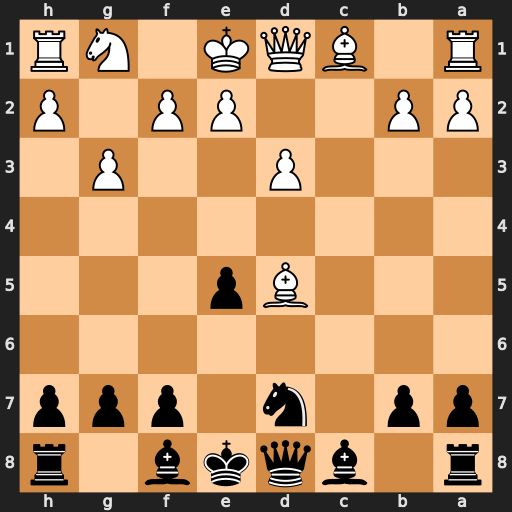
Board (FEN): r1bqkb1r/pp1n1ppp/8/3Bp3/8/3P2P1/PP2PP1P/R1BQK1NR
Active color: b
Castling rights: KQkq
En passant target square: -
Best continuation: Qa5+ Bd2 Qxd5